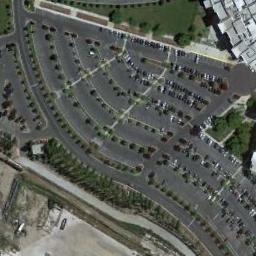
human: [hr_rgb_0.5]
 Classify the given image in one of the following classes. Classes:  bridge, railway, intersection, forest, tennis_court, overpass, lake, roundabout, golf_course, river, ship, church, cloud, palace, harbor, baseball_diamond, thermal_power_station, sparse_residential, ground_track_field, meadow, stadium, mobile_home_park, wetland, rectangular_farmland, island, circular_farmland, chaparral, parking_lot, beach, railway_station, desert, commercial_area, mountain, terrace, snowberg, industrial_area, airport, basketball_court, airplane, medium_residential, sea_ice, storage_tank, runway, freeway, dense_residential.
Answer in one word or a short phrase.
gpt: parking_lot